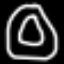
Label: donut